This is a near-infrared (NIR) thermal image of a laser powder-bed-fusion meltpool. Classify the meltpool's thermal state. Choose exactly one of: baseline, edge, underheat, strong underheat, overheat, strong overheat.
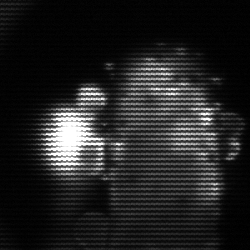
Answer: strong underheat